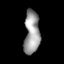
Tissue: lung
Cell type: Epithelial cells
Senescence score: 0.2158
Nuclear area (px): 657
Mean DAPI intensity: 155.626